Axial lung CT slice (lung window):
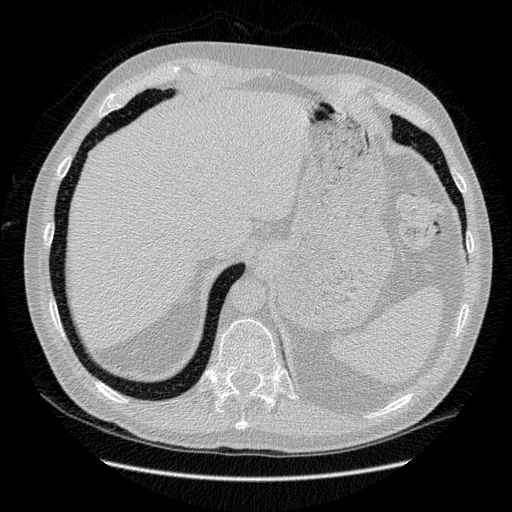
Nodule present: no